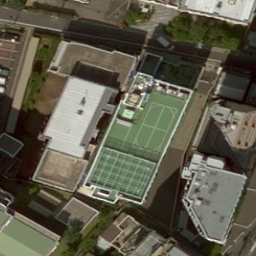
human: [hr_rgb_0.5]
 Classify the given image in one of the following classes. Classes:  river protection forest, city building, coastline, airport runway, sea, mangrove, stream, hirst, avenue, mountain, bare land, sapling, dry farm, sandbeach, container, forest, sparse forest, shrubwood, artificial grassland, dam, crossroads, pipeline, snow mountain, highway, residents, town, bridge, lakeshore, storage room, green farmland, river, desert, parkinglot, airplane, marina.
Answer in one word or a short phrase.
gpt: city building